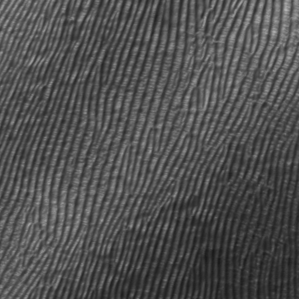
Label: frost